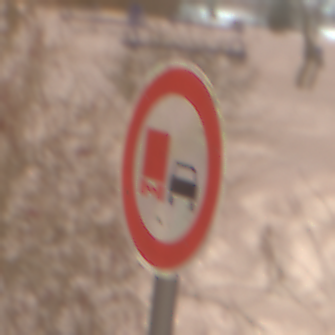
Verkehrszeichen: UeberholverbotKraftfahrzeuge
Umgebung: Outdoor, Urban
Tageszeit: Night
Wetter: Overcast
Licht: Artificial
Jahreszeit: Winter
Kontrast: MediumContrast